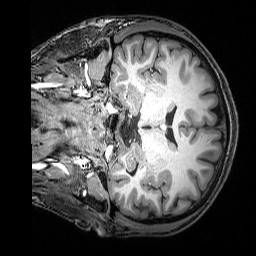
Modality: T1w
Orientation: coronal
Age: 25
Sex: male
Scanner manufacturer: siemens
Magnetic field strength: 3 T
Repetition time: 2.53 s
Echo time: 0.00388 s